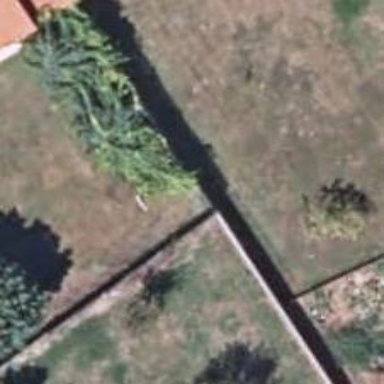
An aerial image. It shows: Fence is in the image.